Question: I've made an event system for my school that handles registrations for events.
Since we only want students to access sign up on the site, I've got a table called . Every entry has a FullName and an Email.
When a user signs up on the site, the site checks if the student's email is in the potentialusers table, and if it is, the user is added to the table.
I've also got a table called . Whenever a user registers for an event, it's added to this table.
An entry looks like this: , (foreign key to the event table), (also a foreign key to the user table, not the potentialusers).
I want to search for a name with a LIKE statement and get a result list of users, a column that states if the user is registered for the event and a column that states if the user is even registered at all.
This is what I've tried (I added some comments in curly brackets):
'''
SELECT FullName, Email from potentialusers
LEFT OUTER JOIN registrations ON (potentialusers.Email = registrations...{1})
WHERE events.eventid = '7'{2} AND potentialusers.Email LIKE = '%jazerix%';
'''
-> Here is the first problem since, the registration table doesn't contains a email column, only a reference to the user in the usertable, which contains the email.
-> Just so we can separate events, 7 is only an example.
In the end I want to return something like this:

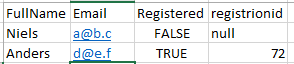
Answer: Give this a try:
'''
SELECT
p.FullName,
p.Email,
IF(u.userid IS NULL, 'False', 'True') RegisteredInSystem,
IF(r.registrationid IS NULL, 'False', 'True') RegisteredInEvent
FROM potentialusers p
LEFT JOIN users ON p.Email = u.useremail
LEFT JOIN registrations r ON r.userid = u.id AND r.eventid = 7
WHERE p.FullName LIKE '%jazerix%'
'''